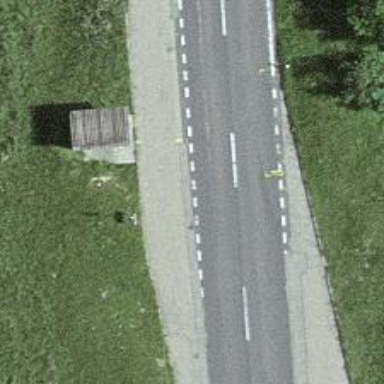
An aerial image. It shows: Bus stop with sheltered platform for public transport.